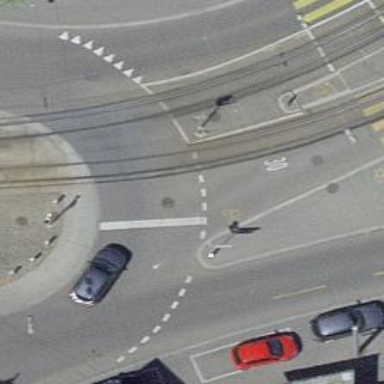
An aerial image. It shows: Road with traffic signals.